Question: Hi How can i display the list of articles in the front end Joomla 2.5. I am new to the
Joomla 2,5 Please help me ? I changed the Layout option as list but it does not works.
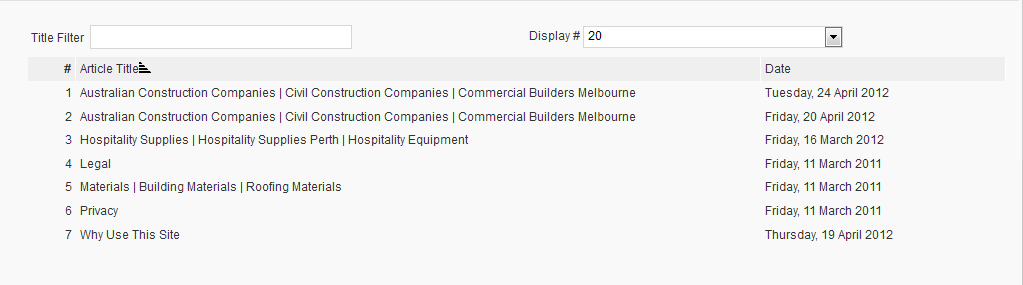
Answer: If you are listing from one category just use the Category List menu type and select the appropriate category.
<URL>
e.g.